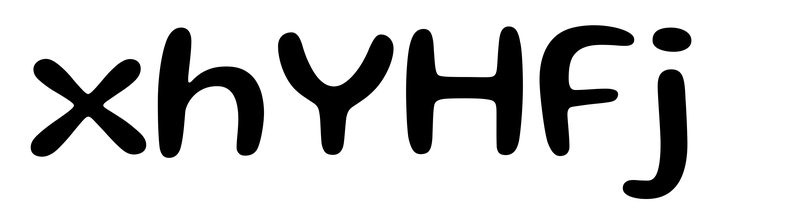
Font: Gluten_Regular